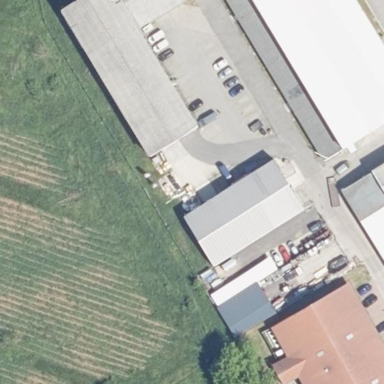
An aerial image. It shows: Commercial building.